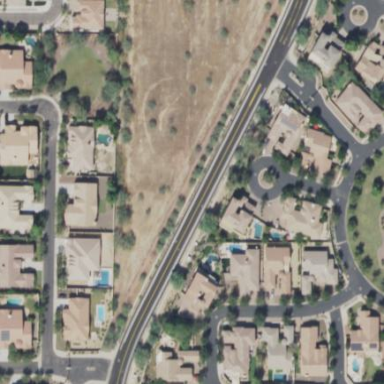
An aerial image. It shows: Gated residential area.